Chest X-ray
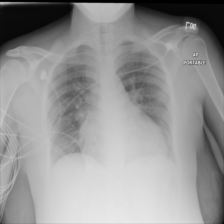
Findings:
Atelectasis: negative
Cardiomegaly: negative
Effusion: negative
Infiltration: negative
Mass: negative
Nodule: negative
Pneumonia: negative
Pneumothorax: negative
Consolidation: negative
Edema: negative
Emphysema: negative
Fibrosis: negative
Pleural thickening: negative
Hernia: negative